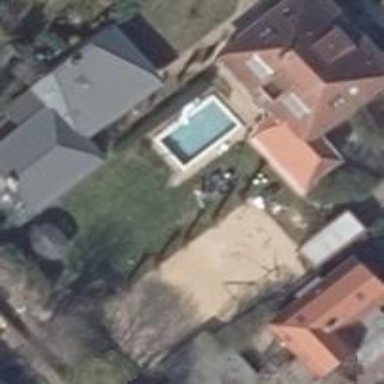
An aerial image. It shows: House with hipped roof.